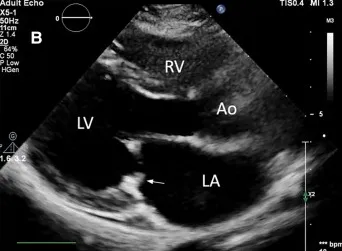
Still-frame images of the mitral and pulmonary valves on TTE (A,B) TTE apical four-chamber and parasternal long axis views revealed a well-circumscribed, sessile mass with heterogeneous echotexture which was firmly attached to the atrial side of the posterior leaflet of the mitral valve (white arrow). The mitral valve leaflets were thickened.
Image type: radiology (ultrasound)